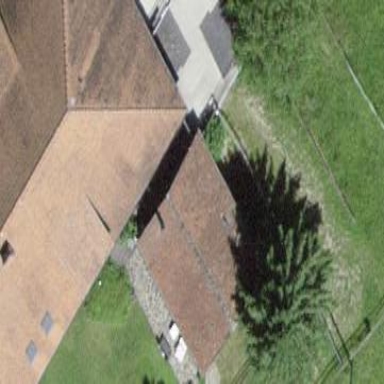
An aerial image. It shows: Shed building.